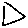
Label: triangle